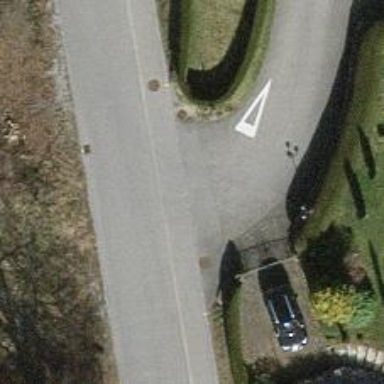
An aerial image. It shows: Road with "give way" sign.